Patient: sex F, age 26
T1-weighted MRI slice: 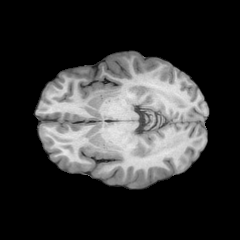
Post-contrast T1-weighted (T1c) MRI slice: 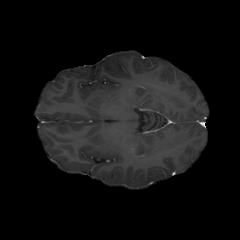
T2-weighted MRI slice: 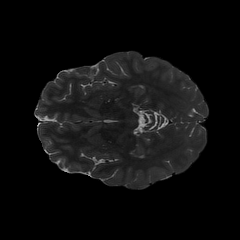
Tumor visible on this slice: no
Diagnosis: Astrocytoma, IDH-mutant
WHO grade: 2